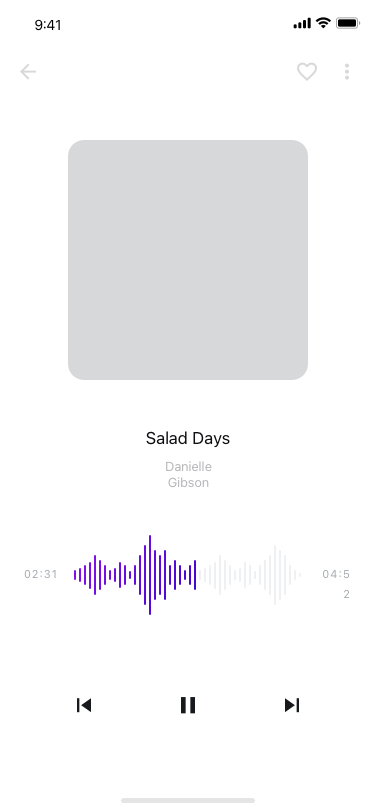
Text in this UI design:
02:31
04:52
Salad Days
Danielle Gibson